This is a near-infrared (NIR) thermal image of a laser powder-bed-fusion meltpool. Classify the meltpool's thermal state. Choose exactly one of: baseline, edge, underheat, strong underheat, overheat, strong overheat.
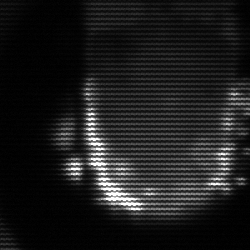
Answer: baseline